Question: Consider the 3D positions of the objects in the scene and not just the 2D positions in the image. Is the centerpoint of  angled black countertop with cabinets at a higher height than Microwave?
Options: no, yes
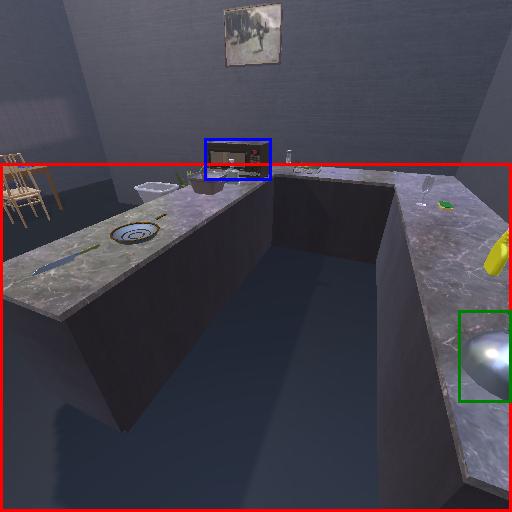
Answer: no